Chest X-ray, PA view. Patient: 48 years old, sex F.
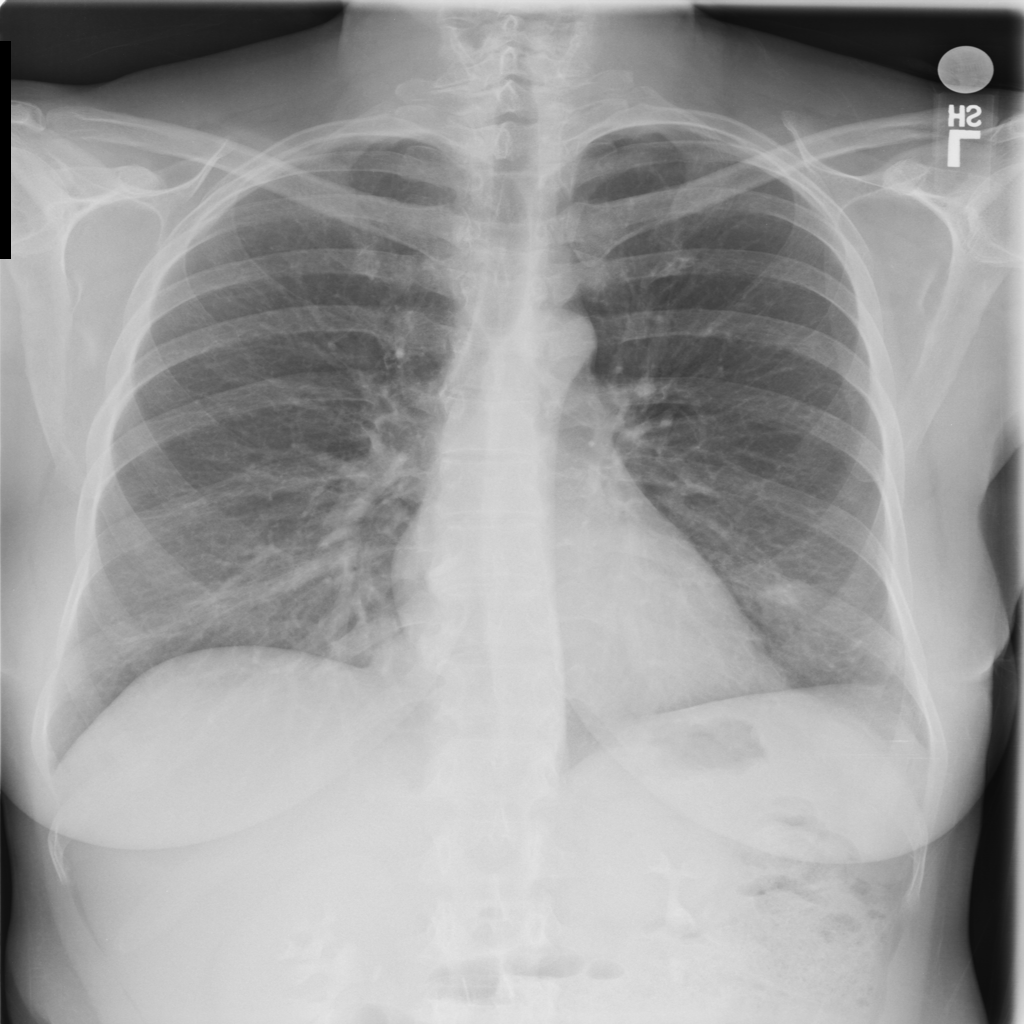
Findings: No Finding